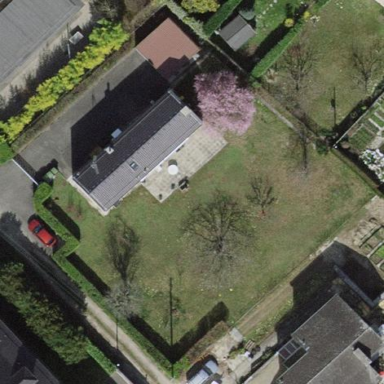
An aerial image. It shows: Garden surrounded by fence.